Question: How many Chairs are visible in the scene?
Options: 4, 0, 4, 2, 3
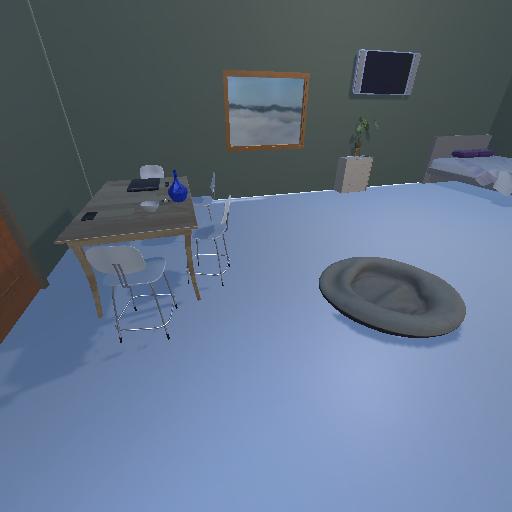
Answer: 4